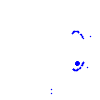
Particle: pion